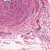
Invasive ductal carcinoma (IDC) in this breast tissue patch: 0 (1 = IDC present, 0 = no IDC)